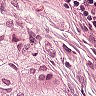
Metastatic tissue present: yes